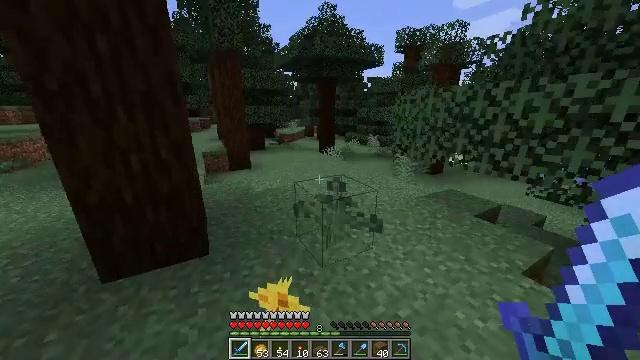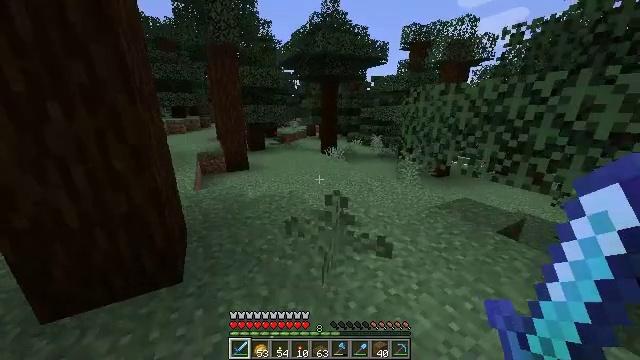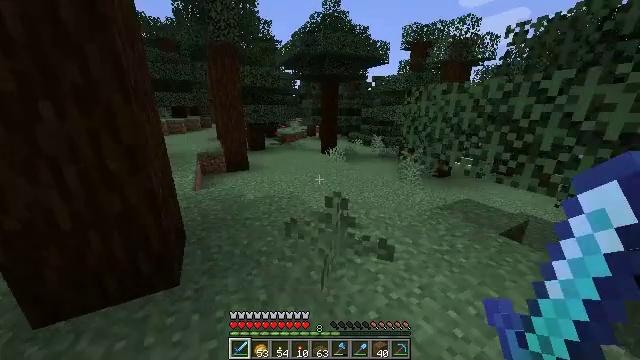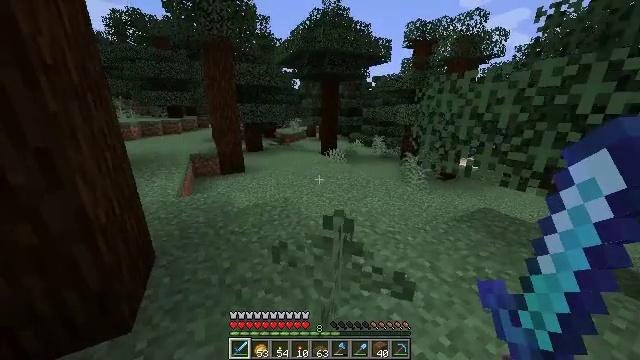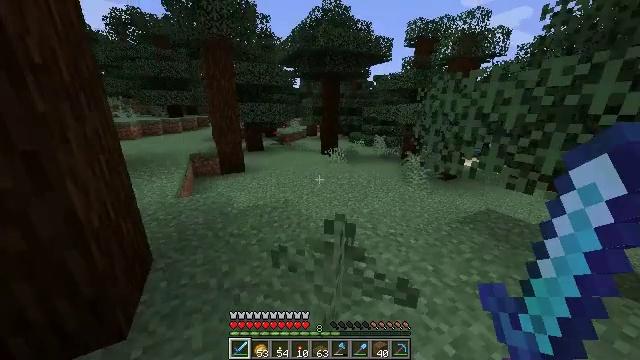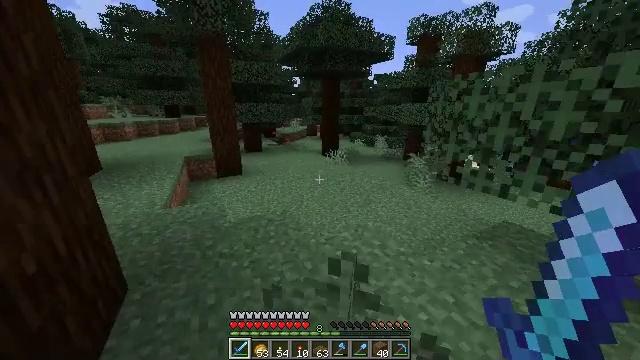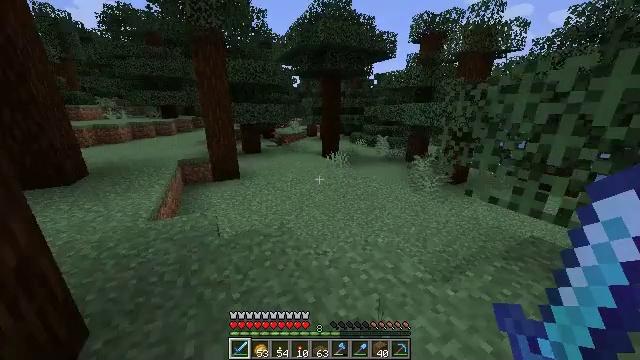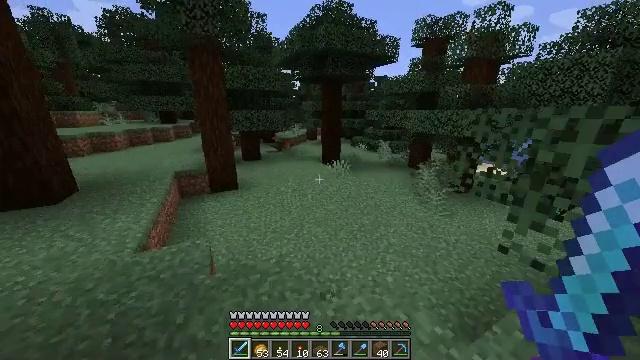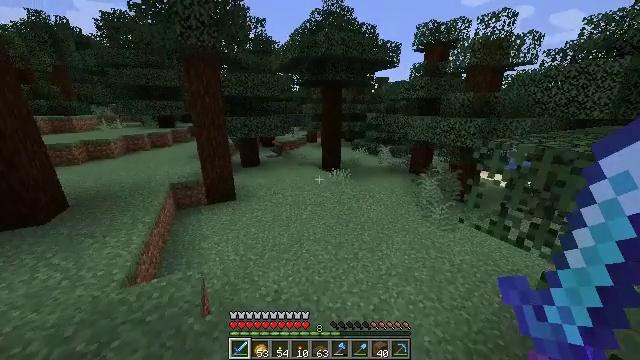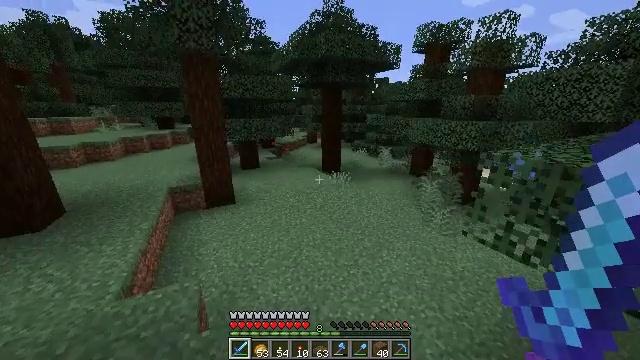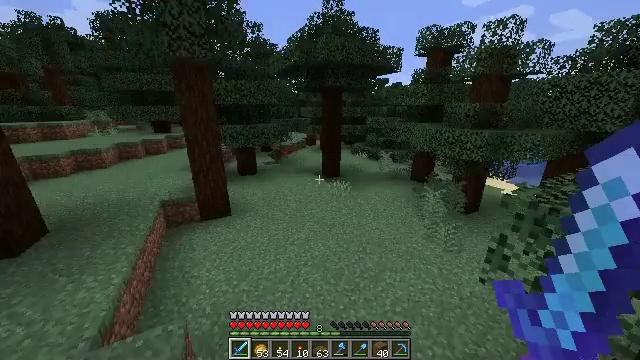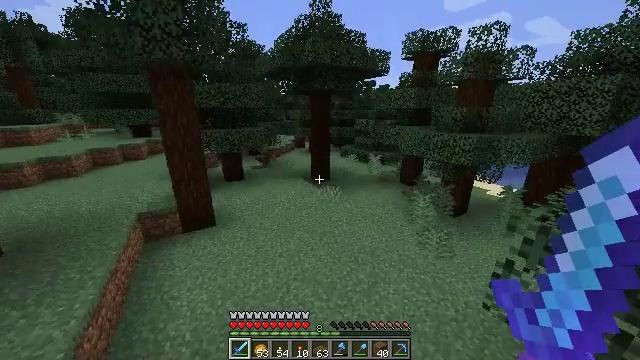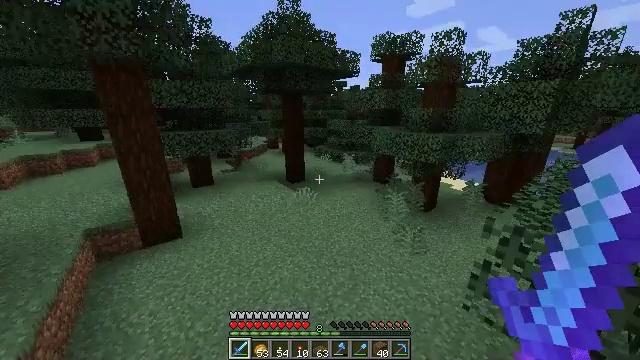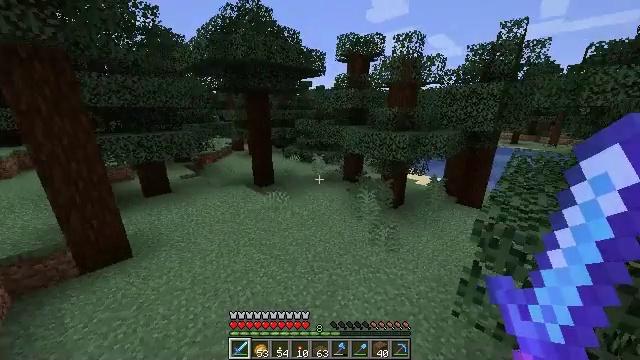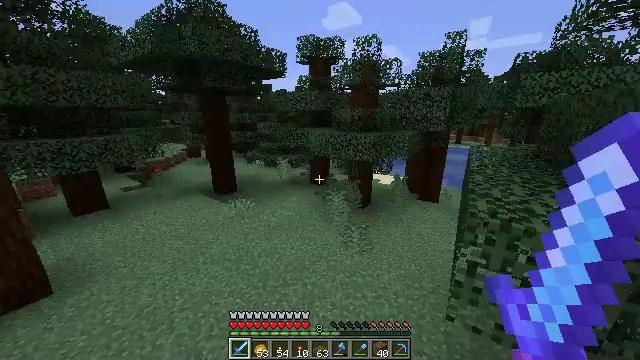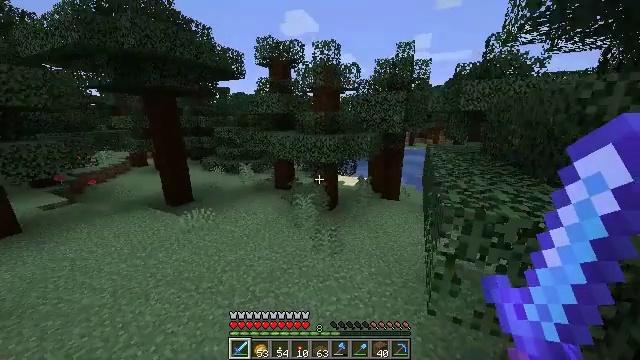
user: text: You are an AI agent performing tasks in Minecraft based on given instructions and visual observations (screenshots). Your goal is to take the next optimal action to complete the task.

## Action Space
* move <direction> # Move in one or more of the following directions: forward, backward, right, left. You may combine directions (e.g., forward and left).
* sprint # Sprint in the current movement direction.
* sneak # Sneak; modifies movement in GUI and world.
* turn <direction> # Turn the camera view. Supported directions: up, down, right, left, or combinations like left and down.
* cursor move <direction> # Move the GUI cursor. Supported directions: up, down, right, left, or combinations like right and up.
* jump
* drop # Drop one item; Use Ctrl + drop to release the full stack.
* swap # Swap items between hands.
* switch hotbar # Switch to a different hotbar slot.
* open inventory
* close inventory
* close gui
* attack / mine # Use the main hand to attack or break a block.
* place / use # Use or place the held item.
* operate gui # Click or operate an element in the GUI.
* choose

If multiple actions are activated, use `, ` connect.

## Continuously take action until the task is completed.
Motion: motion action
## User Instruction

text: Gather sugar cane for crafting.
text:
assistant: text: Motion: move forward
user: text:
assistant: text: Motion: move forward
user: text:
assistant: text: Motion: move forward
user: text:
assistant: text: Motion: move forward
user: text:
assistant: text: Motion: move forward
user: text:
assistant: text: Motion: move forward
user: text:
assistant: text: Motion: move forward, jump
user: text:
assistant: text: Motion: move forward, jump
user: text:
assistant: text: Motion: move forward, jump
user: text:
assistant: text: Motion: move forward, jump
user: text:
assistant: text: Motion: move forward, turn right, jump
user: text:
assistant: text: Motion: move forward, turn right, jump
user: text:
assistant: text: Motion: move forward, turn right, jump
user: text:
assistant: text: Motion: move forward, turn right and up, jump
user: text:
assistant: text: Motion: move forward, turn right and up, jump
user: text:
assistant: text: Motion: move forward, turn right and up, jump
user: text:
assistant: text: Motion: move forward, turn right, jump
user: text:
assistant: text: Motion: move forward, jump
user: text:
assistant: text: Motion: move forward, sprint, turn right, jump
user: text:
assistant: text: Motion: move forward, sprint, turn right, jump
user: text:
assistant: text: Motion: move forward, sprint, turn right, jump
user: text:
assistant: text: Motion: move forward, jump
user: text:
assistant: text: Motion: move forward, jump
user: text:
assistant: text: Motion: move forward, jump
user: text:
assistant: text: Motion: move forward, jump
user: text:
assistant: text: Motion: move forward, turn right
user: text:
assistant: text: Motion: move forward and move right, turn right
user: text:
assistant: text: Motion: move forward and move right
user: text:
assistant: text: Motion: move forward and move right
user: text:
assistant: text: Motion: move forward and move right